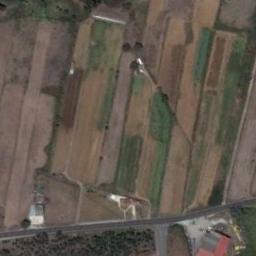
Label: terrace